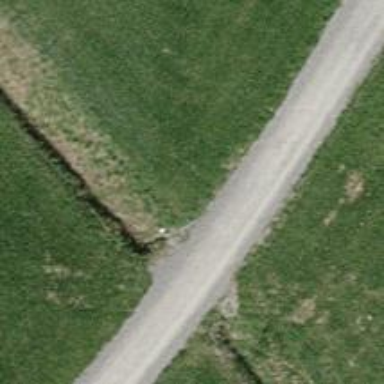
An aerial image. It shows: Culvert tunnel under ditch.